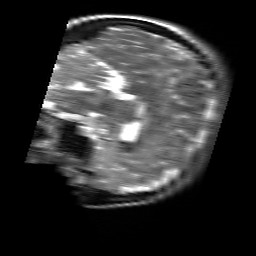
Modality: T2w
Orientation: sagittal
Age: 23
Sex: female
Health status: healthy
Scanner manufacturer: siemens
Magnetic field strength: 3 T
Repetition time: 4.01 s
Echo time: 0.116 s